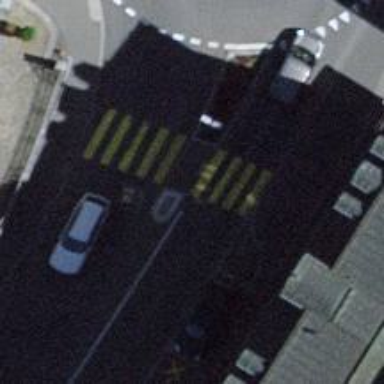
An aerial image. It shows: Uncontrolled zebra crossing with marked island on the road.